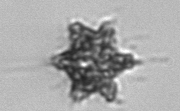
Label: Dictyocha